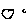
Label: circle